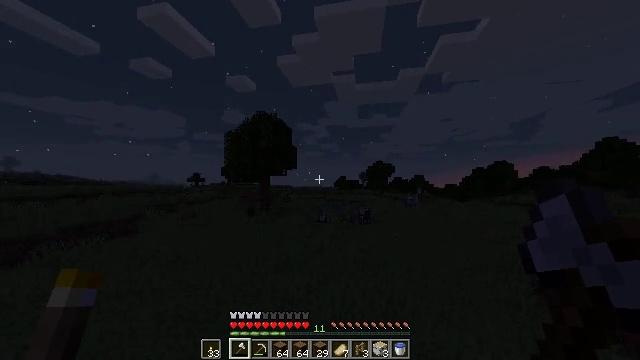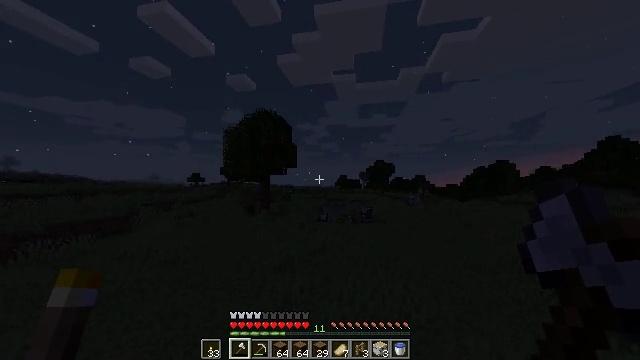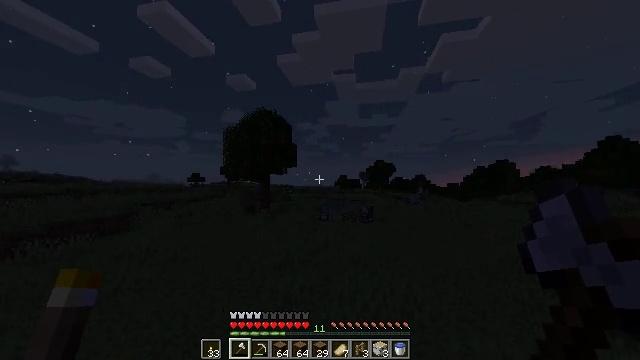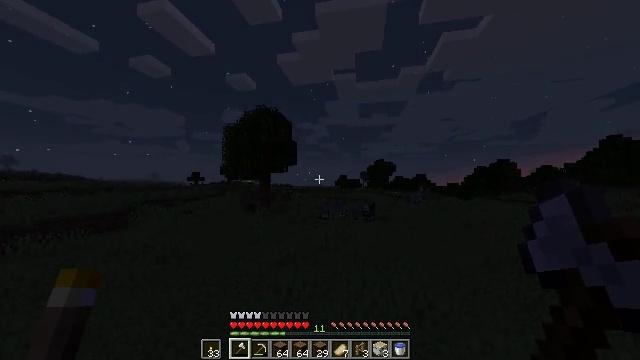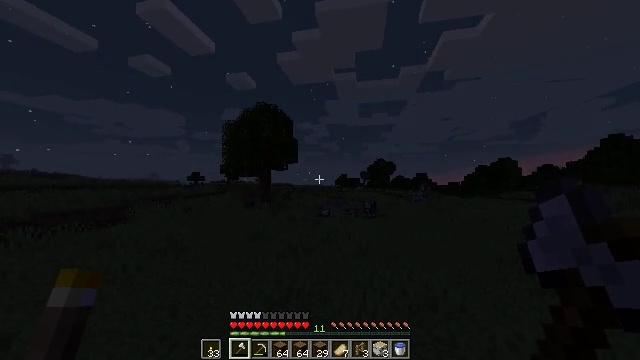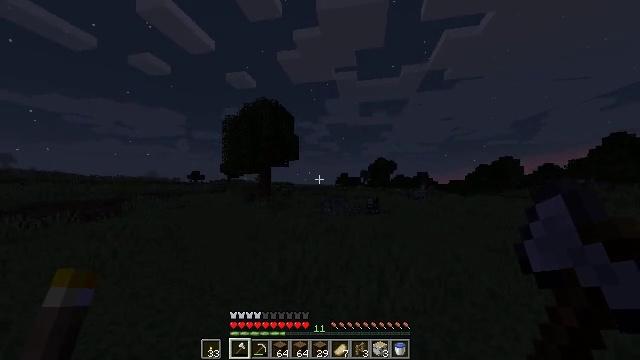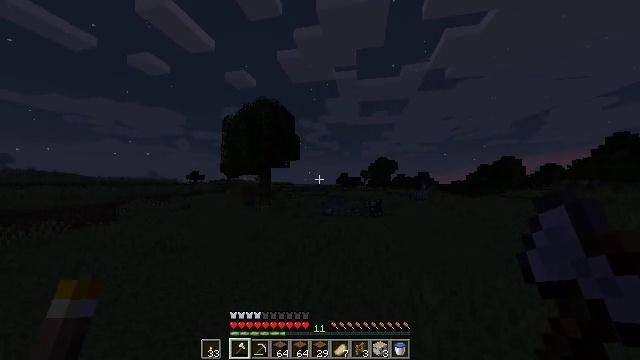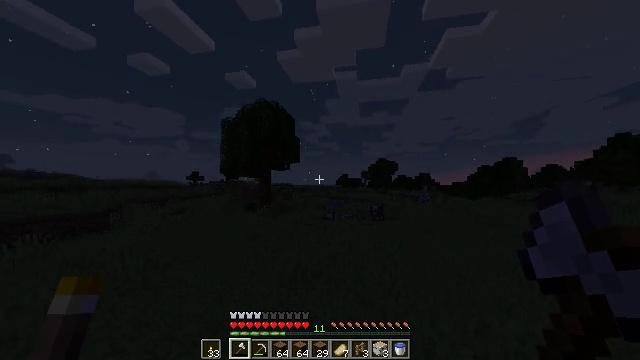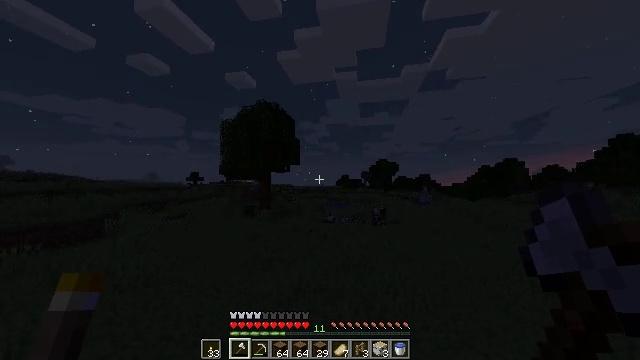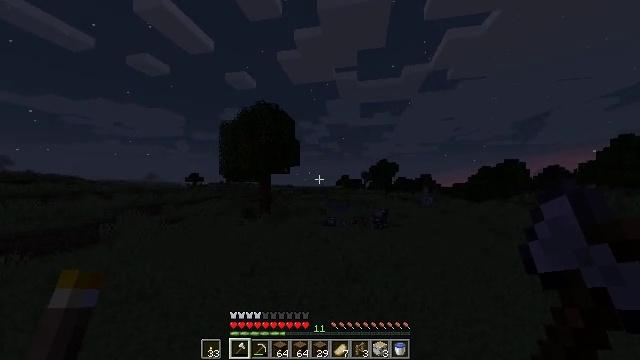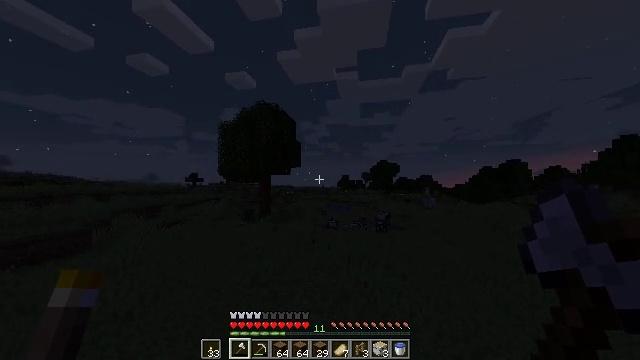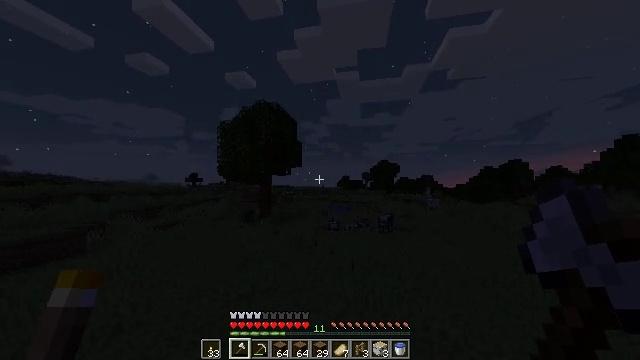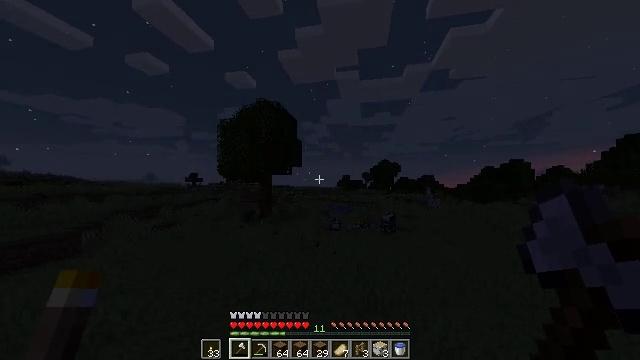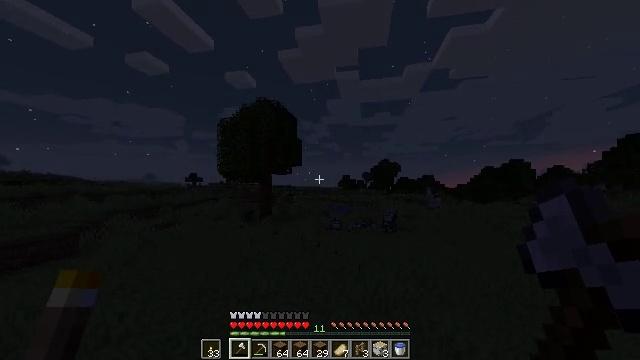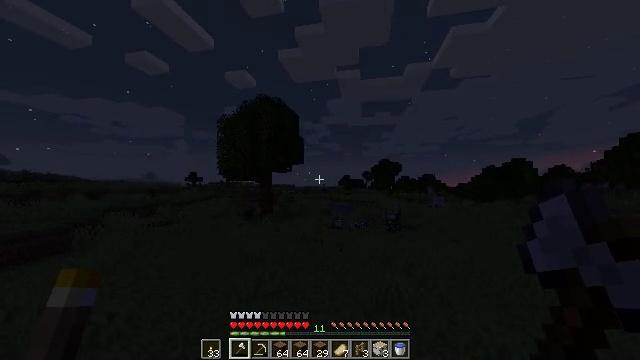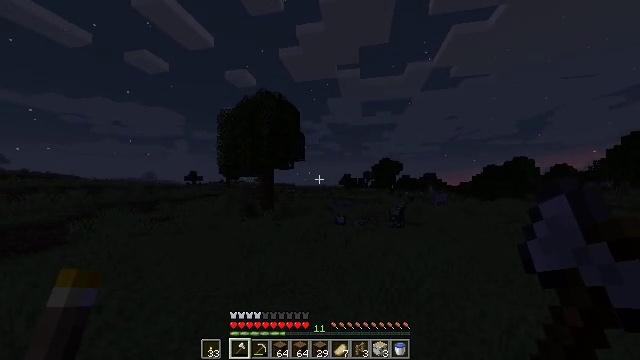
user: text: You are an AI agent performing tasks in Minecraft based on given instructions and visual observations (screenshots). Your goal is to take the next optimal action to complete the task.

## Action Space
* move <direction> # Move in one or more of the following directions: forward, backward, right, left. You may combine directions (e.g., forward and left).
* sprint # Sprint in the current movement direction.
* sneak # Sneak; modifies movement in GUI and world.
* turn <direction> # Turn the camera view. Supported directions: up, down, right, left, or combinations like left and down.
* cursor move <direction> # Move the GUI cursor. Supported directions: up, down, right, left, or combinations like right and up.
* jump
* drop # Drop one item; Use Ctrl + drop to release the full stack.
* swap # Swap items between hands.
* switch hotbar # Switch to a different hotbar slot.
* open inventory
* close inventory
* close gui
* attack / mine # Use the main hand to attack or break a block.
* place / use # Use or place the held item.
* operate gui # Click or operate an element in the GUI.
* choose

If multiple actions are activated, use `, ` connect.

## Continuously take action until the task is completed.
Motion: motion action
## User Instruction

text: Retrieve the white bed for later use.
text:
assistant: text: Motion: move forward and move left, sprint, jump
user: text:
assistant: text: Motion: move forward and move left, sprint, jump
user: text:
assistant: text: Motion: move forward and move left, sprint, jump
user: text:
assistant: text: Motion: move forward and move left, sprint, jump
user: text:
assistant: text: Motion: move forward and move left, sprint, jump
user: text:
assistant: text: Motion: move forward, sprint, jump
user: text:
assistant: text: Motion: move forward, sprint, jump
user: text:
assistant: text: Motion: move forward and move left, sprint, jump
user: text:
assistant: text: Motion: move forward and move left, sprint, jump
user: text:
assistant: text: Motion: move forward and move left, sprint, jump
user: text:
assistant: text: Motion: move forward and move left, sprint, jump
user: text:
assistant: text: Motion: move forward and move left, sprint, jump
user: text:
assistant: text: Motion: move forward and move left, sprint, jump
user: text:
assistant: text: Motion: move forward and move left, sprint, jump
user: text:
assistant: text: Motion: move forward and move left, sprint, jump
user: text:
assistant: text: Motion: move forward and move left, sprint, jump
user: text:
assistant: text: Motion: move forward and move left, sprint, jump
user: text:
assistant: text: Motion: move forward and move left, sprint, jump
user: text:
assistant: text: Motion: move forward and move left, sprint, jump
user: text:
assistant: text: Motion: move forward and move left, sprint, jump
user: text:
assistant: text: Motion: move forward and move left, sprint, jump
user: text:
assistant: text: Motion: move forward and move left, sprint, jump
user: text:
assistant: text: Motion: move forward and move left, sprint, jump
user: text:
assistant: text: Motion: move forward and move left, sprint, jump
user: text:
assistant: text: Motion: move forward and move left, sprint, jump
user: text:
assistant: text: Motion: move forward and move left, sprint, jump
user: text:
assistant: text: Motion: move forward and move left, sprint, jump
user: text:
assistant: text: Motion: move forward and move left, sprint, jump
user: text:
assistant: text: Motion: move forward and move left, sprint, jump
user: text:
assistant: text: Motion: move forward and move left, sprint, jump